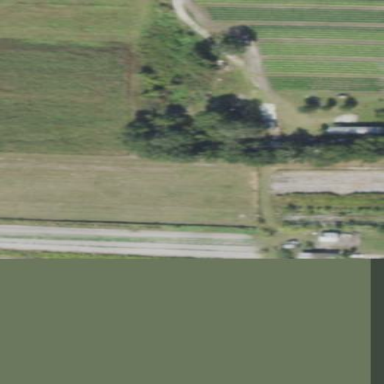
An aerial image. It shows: Plant nursery specializing in trees.